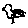
Label: bird